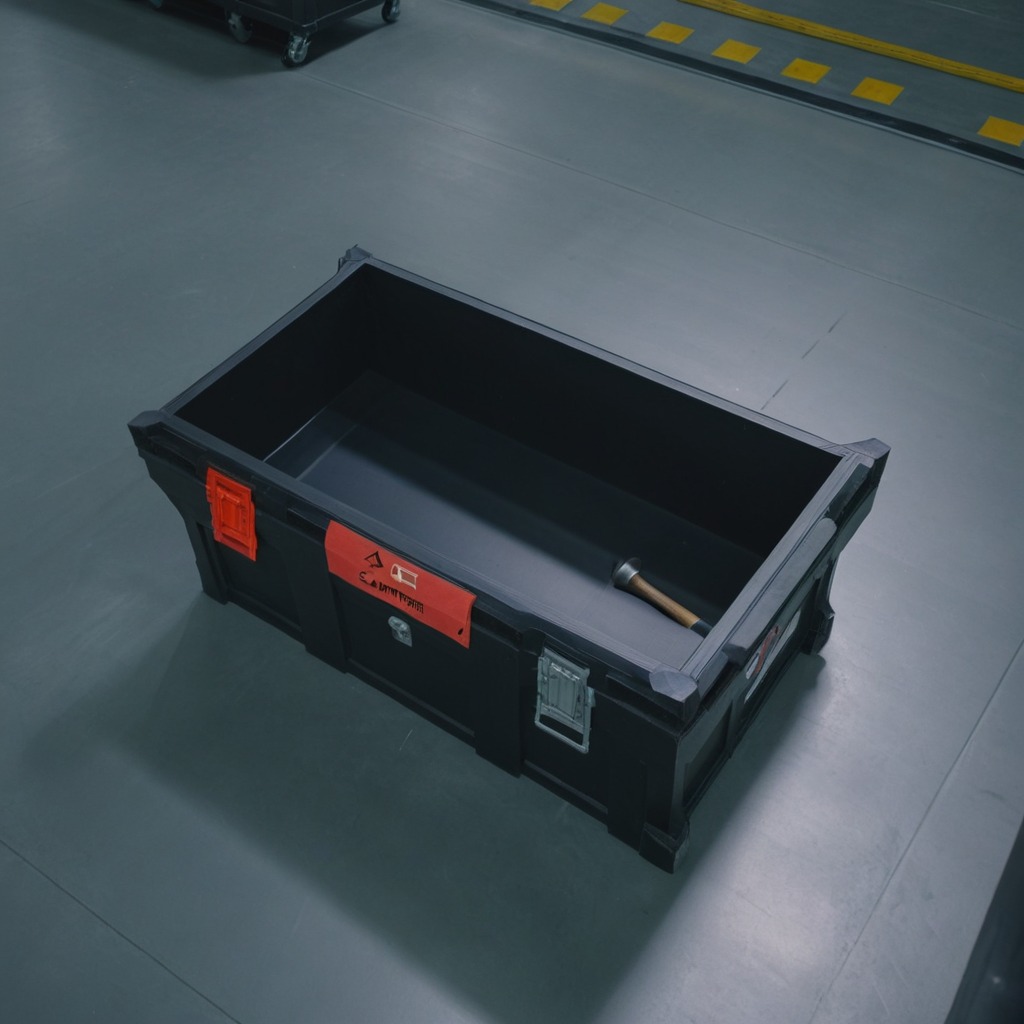
A hammer lies on a toolbox surface in an airplane hangar workshop 8K.